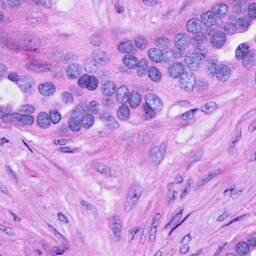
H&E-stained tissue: Ovarian